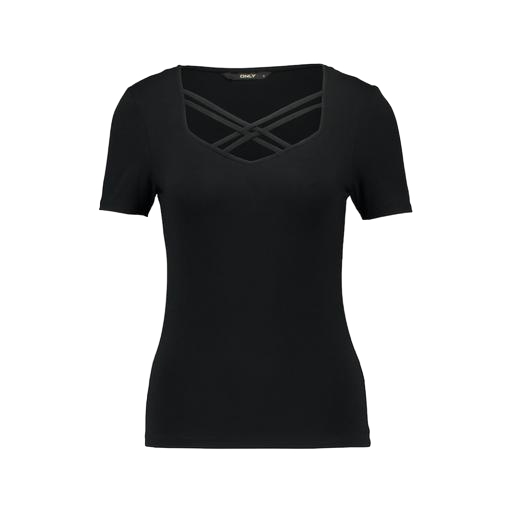
short-sleeve top only macy, black v-neck t-shirt only macy, black cross front tee, white background